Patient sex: M
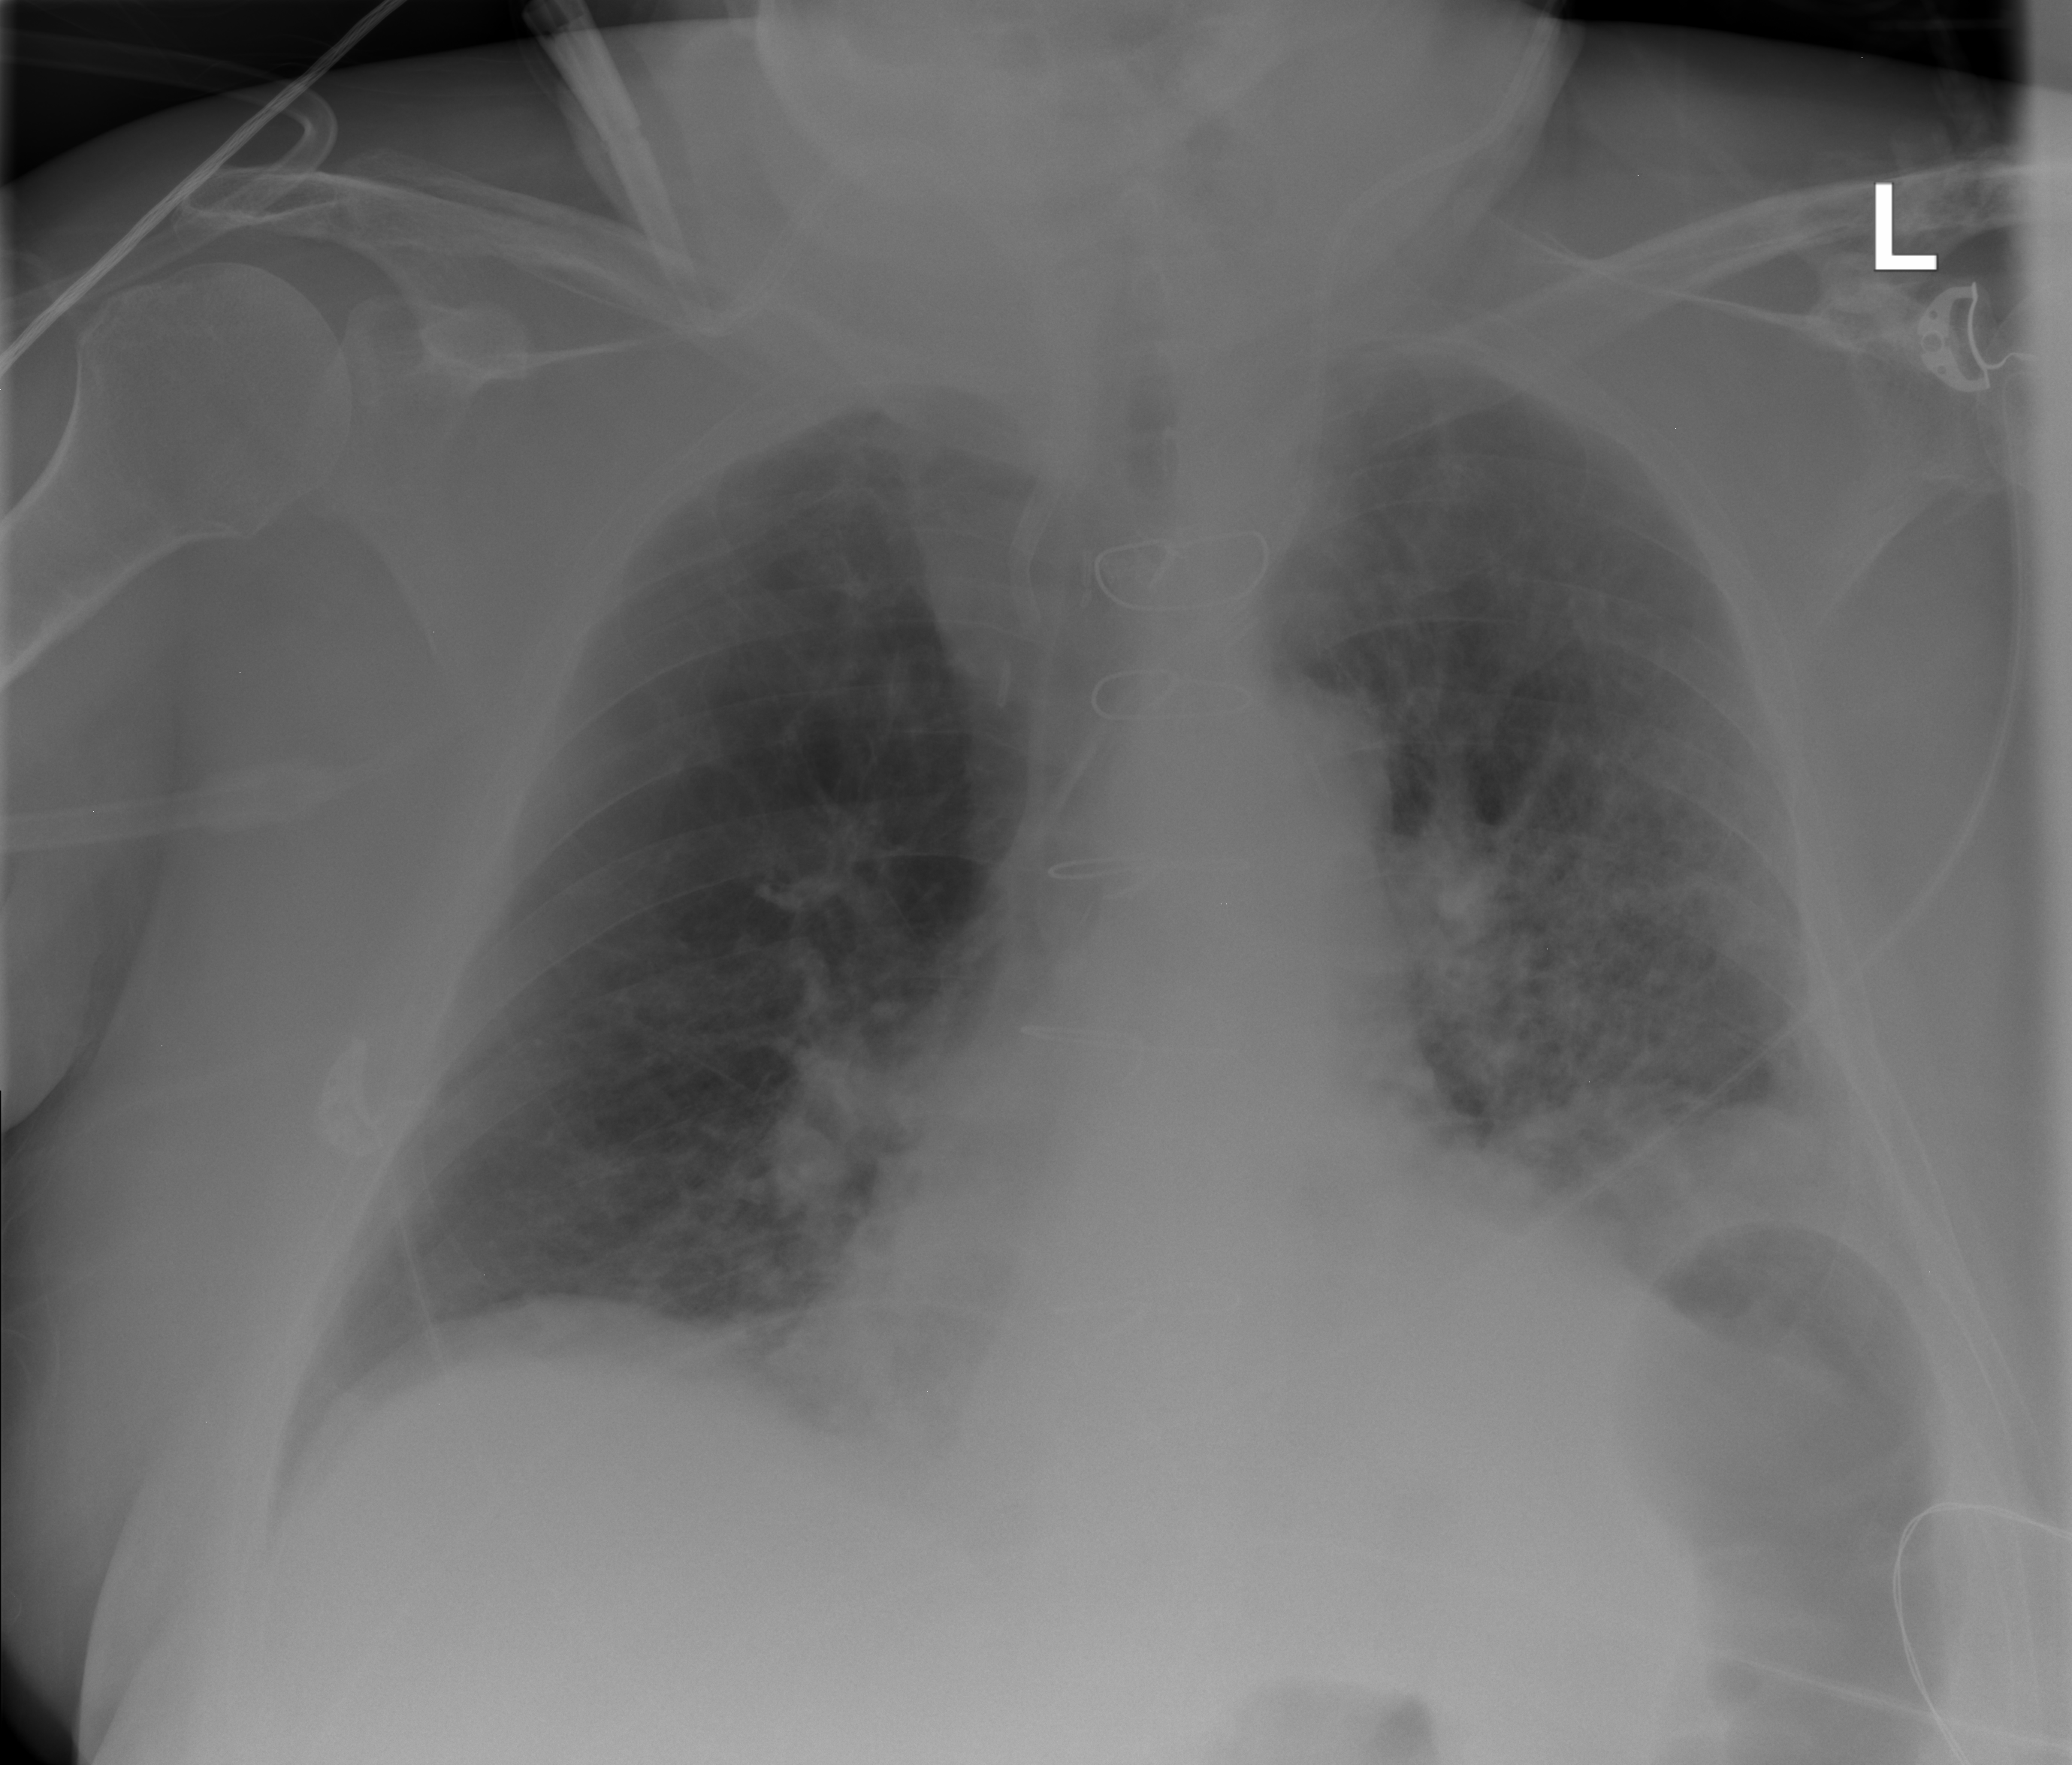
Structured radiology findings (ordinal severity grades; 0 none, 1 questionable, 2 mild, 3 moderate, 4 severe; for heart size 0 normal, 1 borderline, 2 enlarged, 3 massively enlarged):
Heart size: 2
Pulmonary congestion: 0
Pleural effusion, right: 0
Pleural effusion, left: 2
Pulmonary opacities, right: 0
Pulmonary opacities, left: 2
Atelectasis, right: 0
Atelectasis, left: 0